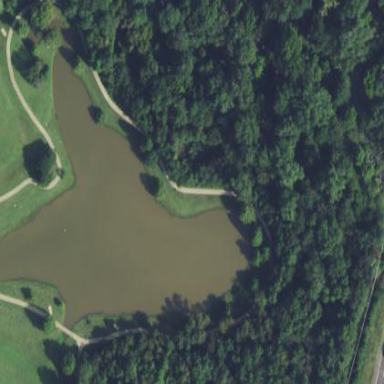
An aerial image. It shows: Serene pond surrounded by nature.